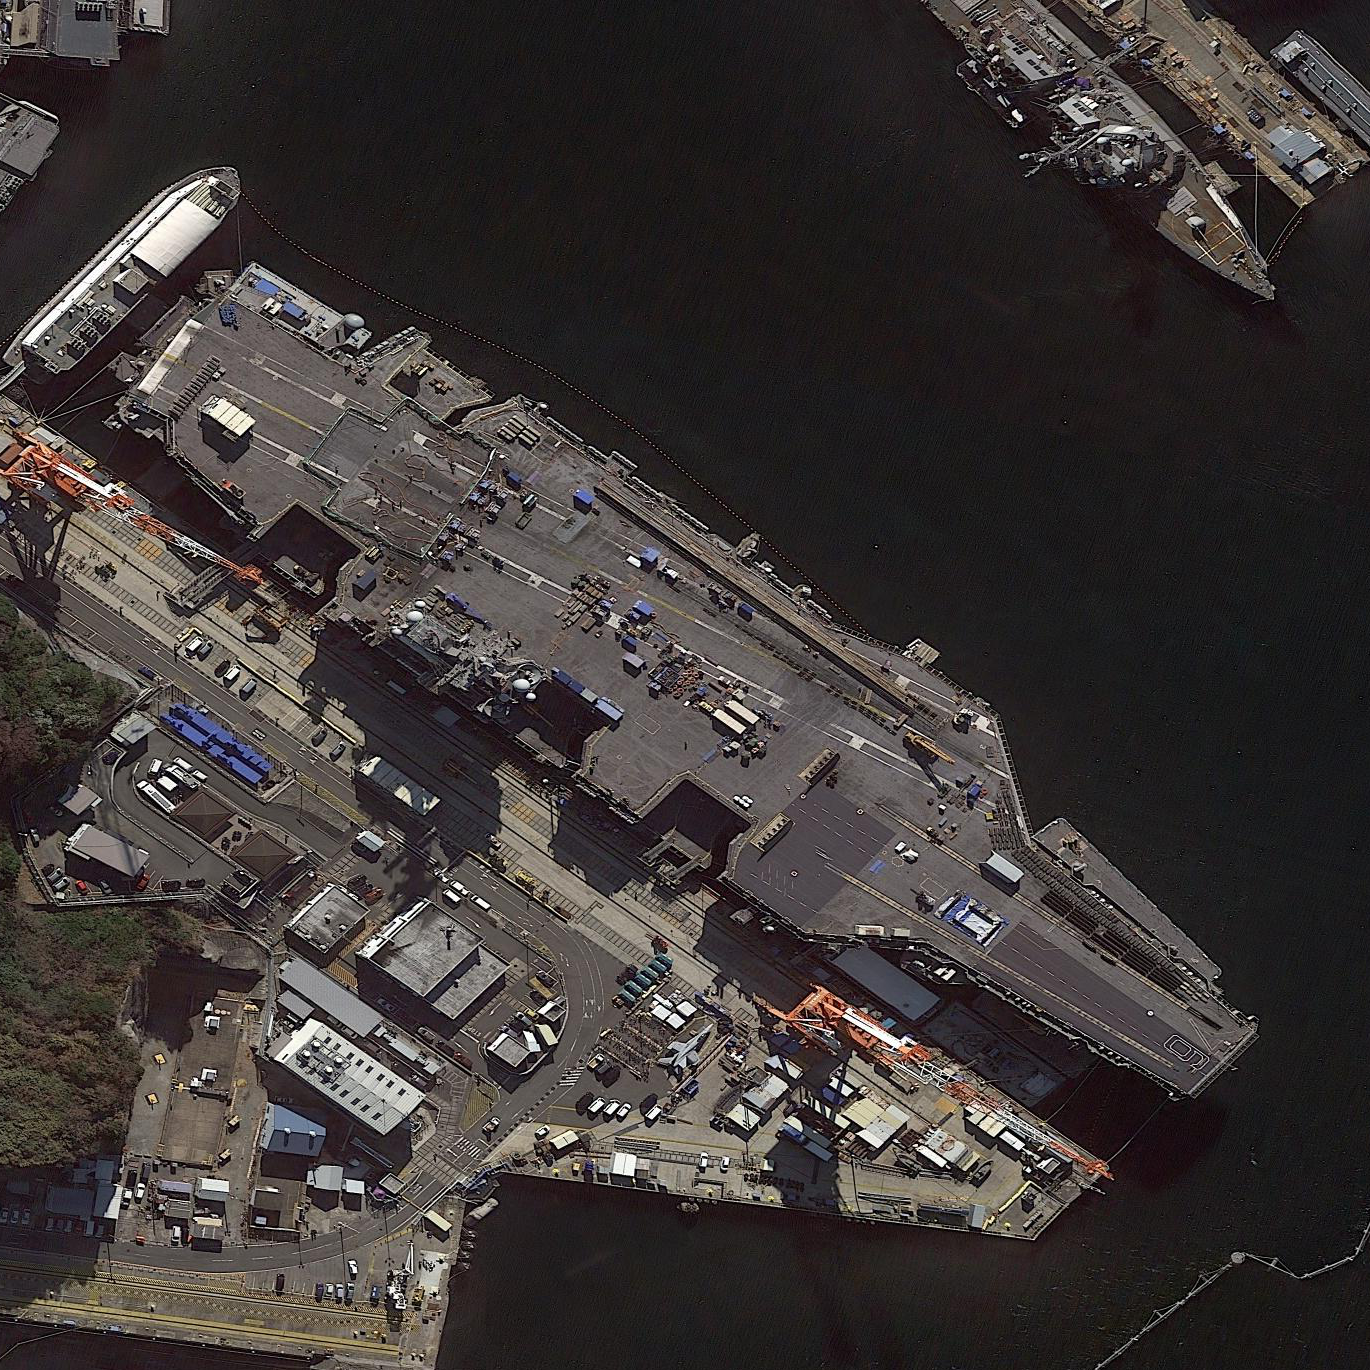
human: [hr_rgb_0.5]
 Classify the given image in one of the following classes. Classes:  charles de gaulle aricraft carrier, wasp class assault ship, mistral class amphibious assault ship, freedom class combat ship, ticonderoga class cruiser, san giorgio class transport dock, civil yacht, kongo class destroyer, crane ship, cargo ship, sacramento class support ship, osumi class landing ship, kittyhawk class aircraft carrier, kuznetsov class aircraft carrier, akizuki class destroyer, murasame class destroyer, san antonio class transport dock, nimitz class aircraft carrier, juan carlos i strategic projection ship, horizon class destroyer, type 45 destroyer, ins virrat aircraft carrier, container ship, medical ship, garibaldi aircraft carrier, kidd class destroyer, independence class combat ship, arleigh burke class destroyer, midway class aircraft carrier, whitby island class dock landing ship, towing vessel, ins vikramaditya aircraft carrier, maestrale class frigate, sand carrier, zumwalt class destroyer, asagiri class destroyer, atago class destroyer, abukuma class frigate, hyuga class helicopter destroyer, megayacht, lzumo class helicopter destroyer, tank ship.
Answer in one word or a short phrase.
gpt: Nimitz class aircraft carrier